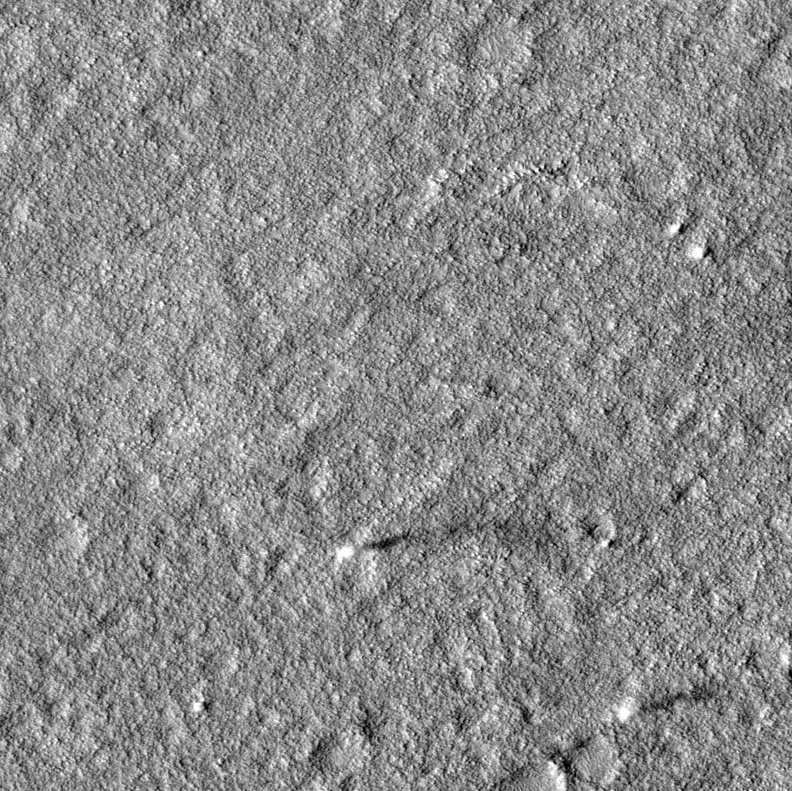
Label: dustdevil, dustdevil